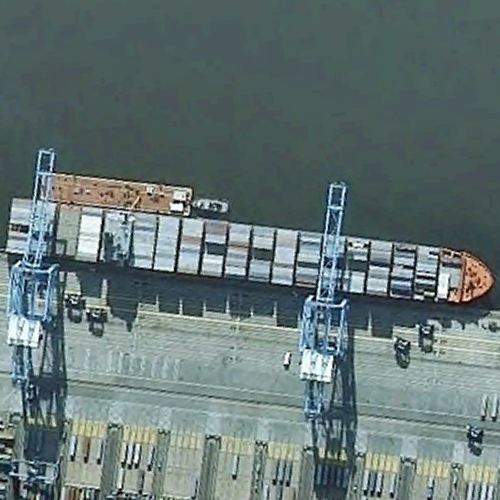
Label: civil